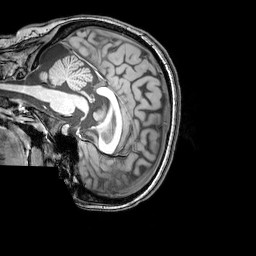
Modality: T1w
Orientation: sagittal
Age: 25
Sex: female
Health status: healthy
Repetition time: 0.081 s
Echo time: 0.037 s